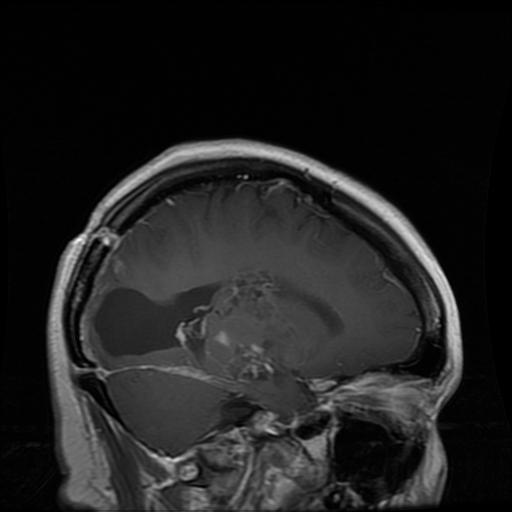
Label: glioma